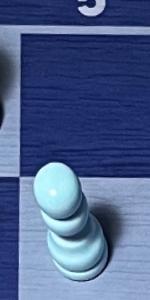
Label: Pawn_White